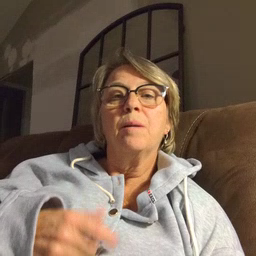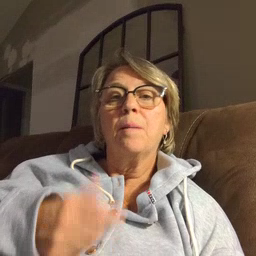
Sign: tooth